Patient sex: M
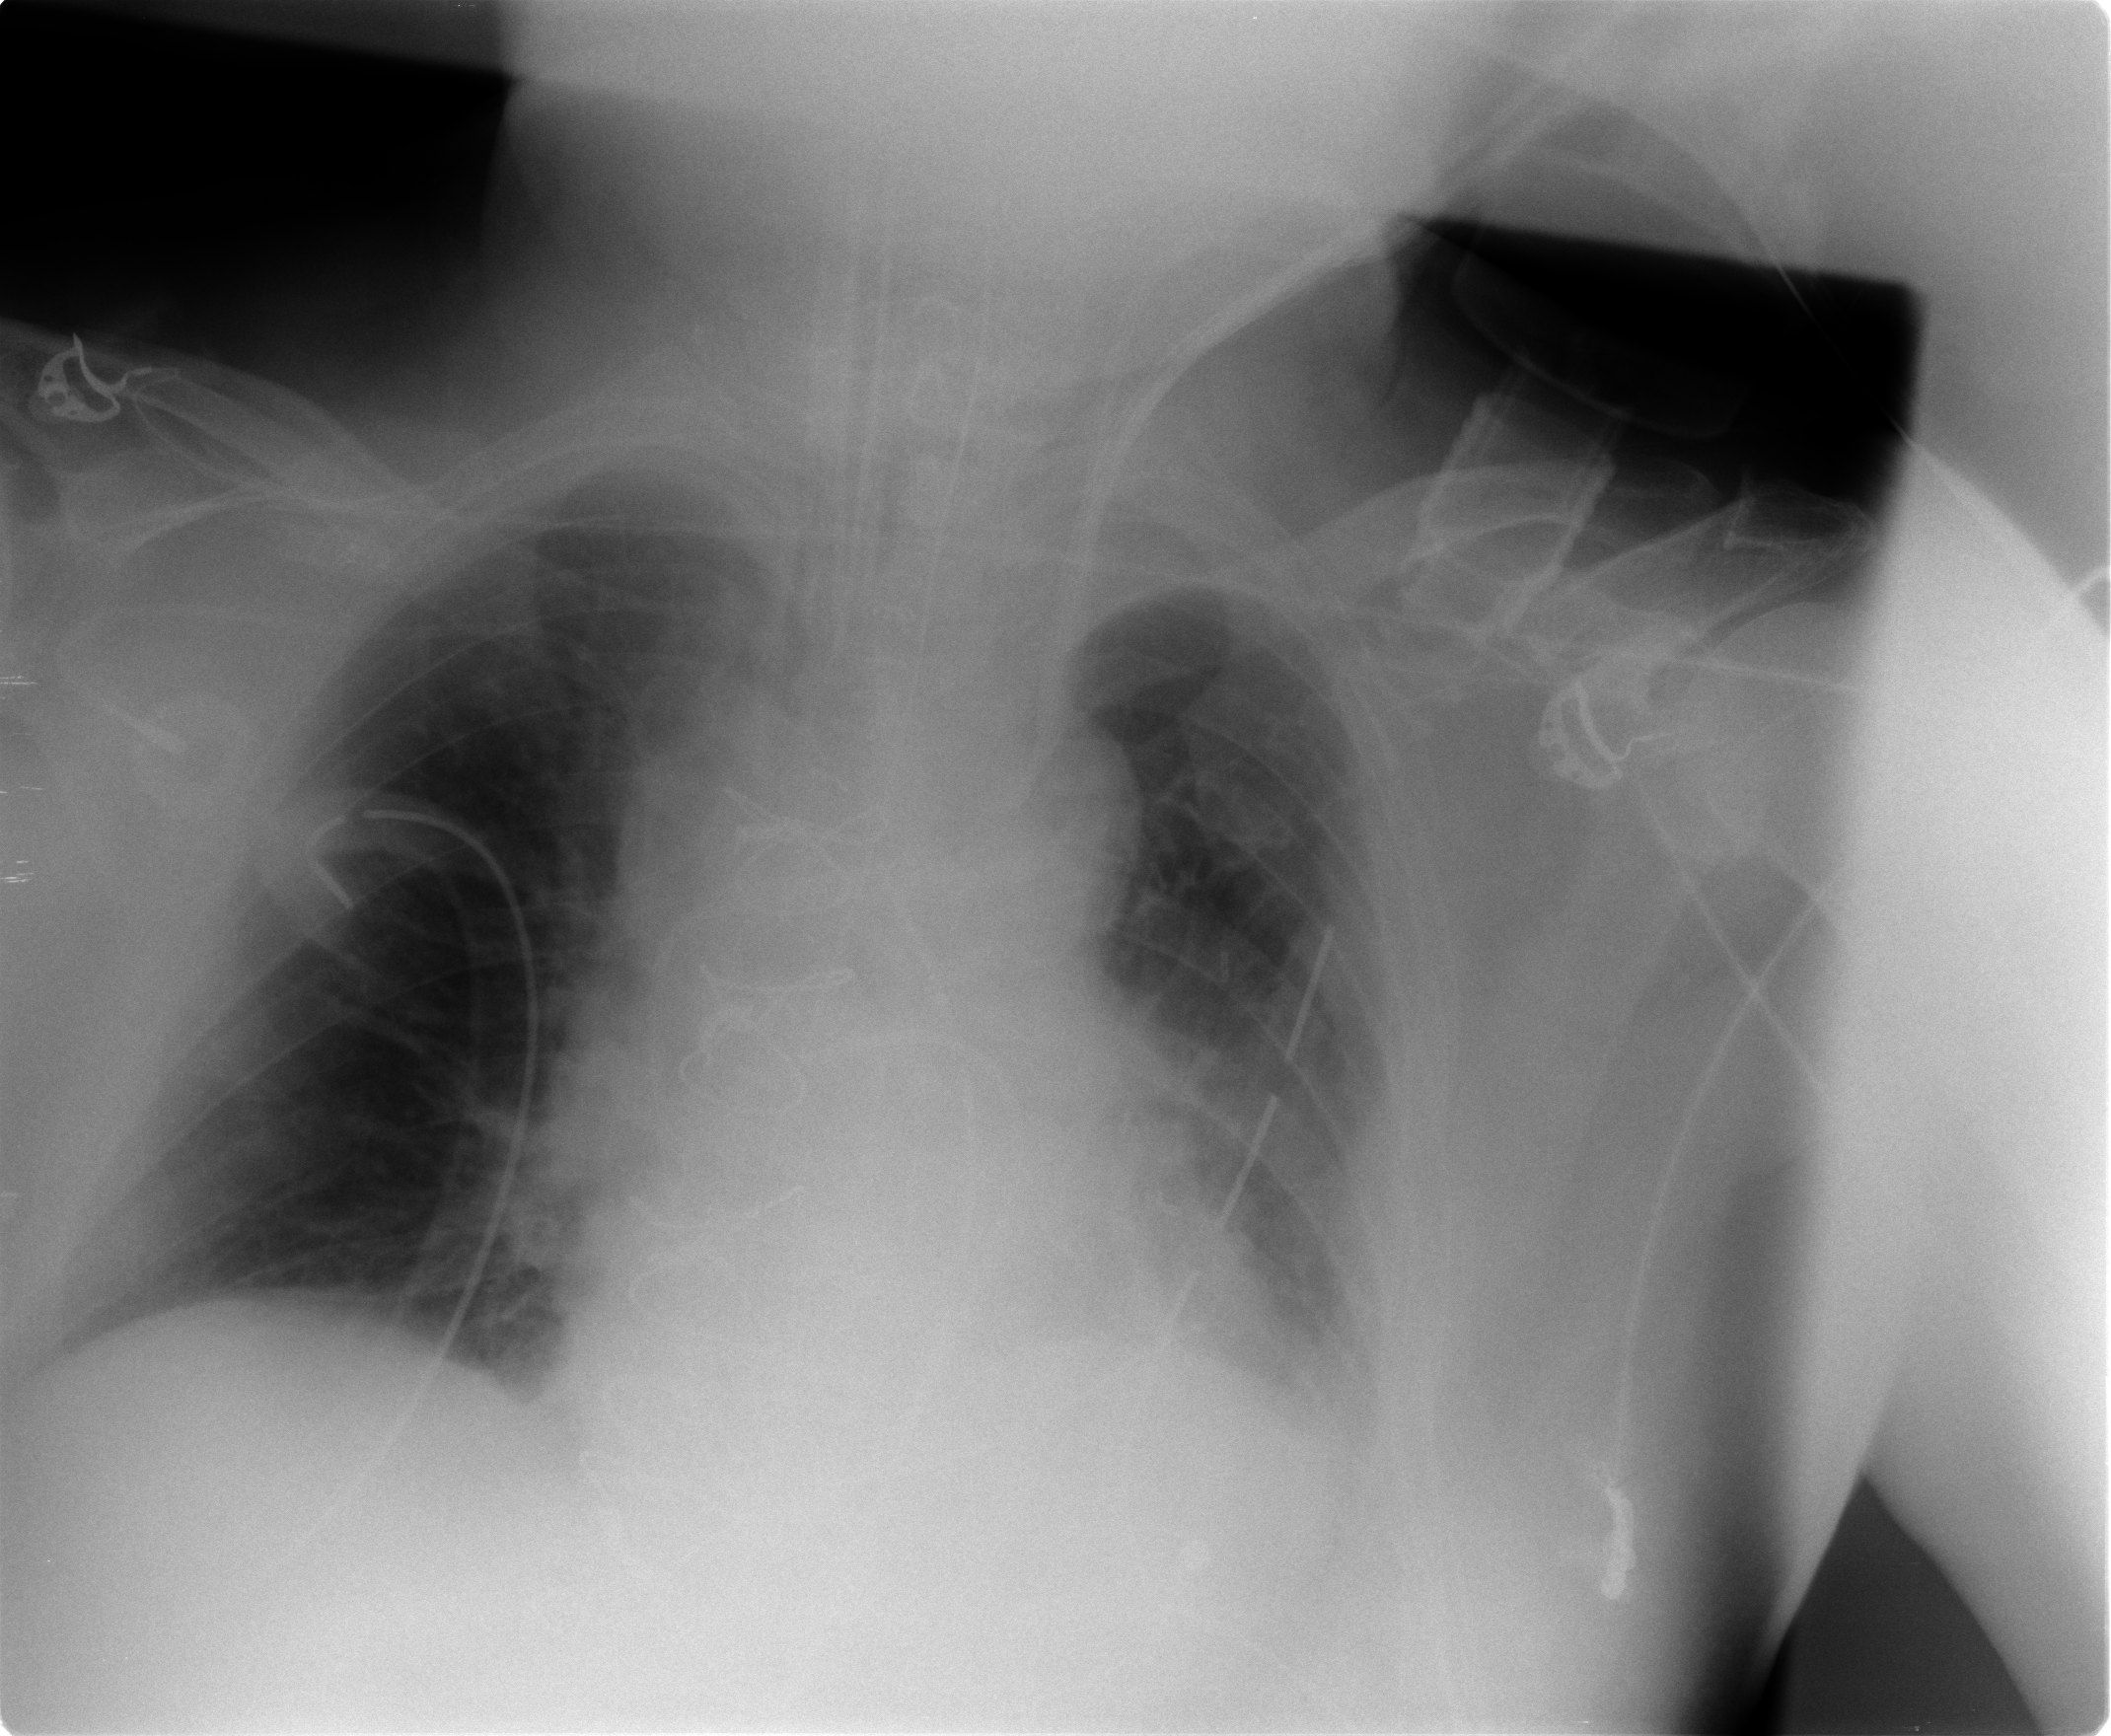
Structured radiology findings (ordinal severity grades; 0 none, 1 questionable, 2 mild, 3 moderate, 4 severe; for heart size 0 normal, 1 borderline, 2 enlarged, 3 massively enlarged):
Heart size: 0
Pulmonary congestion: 2
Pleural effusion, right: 0
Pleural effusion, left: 2
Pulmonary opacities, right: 0
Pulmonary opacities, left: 0
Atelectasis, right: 1
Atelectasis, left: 2